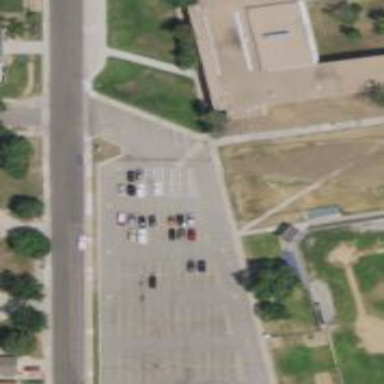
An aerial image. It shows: Asphalt service road designated for school use.